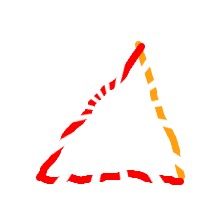
Shape: triangle